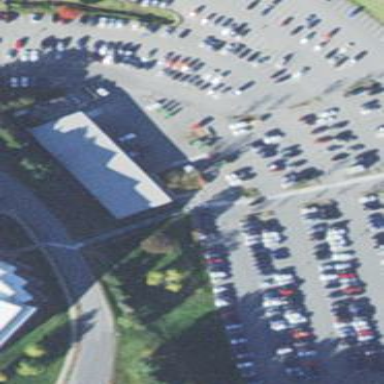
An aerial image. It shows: Parking area with surface.